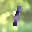
Label: 1